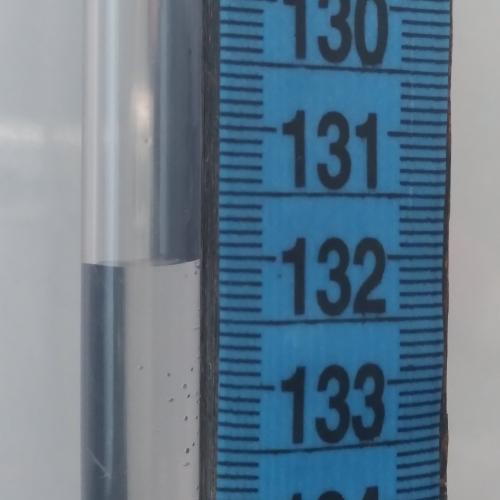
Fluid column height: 132.0 cm